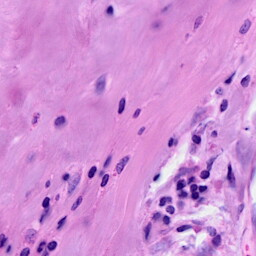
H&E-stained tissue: Breast